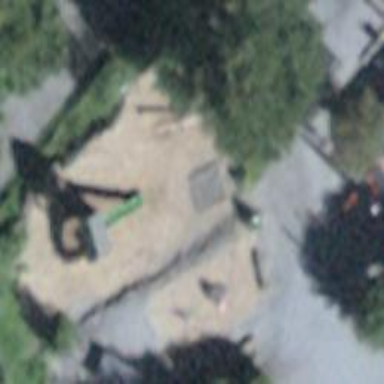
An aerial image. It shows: Sandpit at the playground.